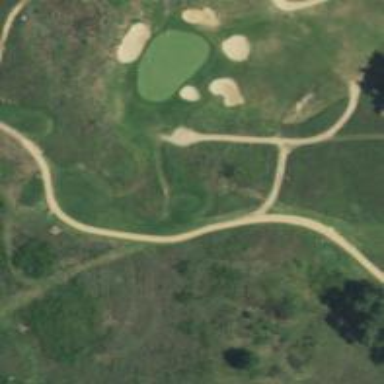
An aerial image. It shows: Path for golf carts.